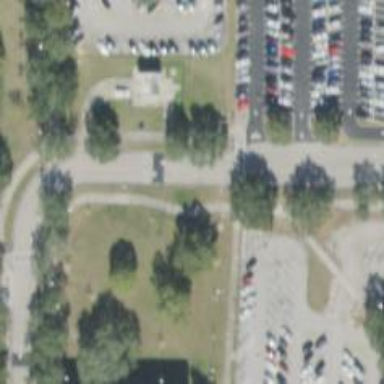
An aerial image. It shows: Footway on parkway.